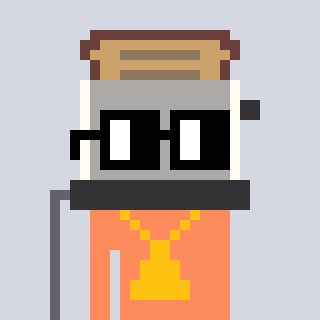
a pixel art character with square black glasses, a toaster-shaped head and a peachy-colored body on a cool background